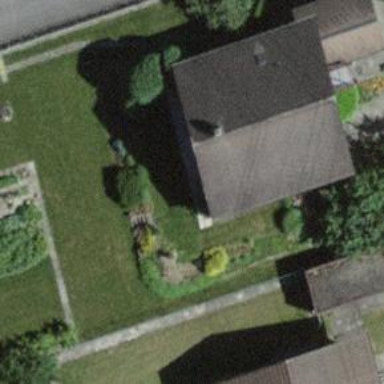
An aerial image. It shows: Simple house.